九年级 · 立体几何学
如图是一个由 4 个相同的正方体组成的立体图形, 它的主视图是 ( )

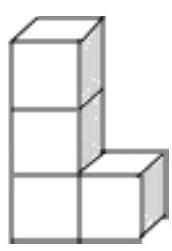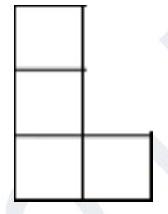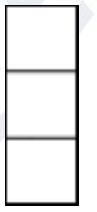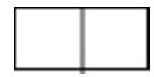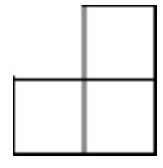
A.

B.

C.

D.

答案: A
解析: 从正面看易得第一层有 2 个正方形, 第二层左边有一个正方形, 第三层左边有一个正方形. 故选: A.